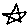
Label: star